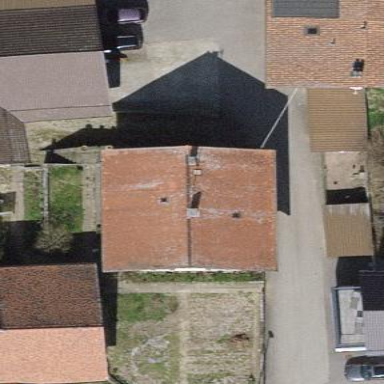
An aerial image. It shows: Simple house.